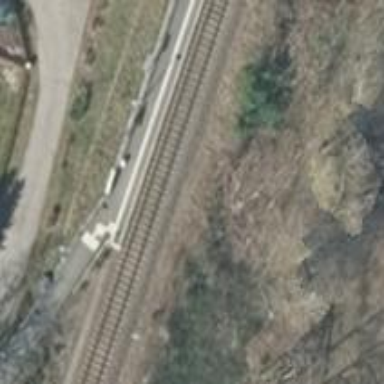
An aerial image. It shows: Solitary milestone along the railway.